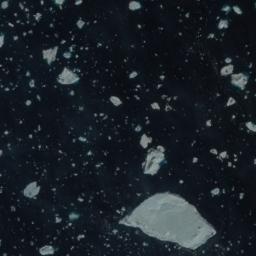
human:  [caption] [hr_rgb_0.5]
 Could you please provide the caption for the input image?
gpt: There are sea ice of different sizes .

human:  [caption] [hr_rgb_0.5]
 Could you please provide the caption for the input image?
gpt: A large piece of ice and many small pieces of ice floating around it float on the deep blue sea .

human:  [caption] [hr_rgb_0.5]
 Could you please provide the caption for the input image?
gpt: A large piece of sea ice and a lot of small pieces of sea ice float in the deep blue sea .

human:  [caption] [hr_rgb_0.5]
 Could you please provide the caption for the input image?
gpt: There is a big ice and many small ice on the dark blue sea .

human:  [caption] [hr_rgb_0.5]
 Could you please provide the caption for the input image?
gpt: There are many small pieces of sea ice and a larger one .